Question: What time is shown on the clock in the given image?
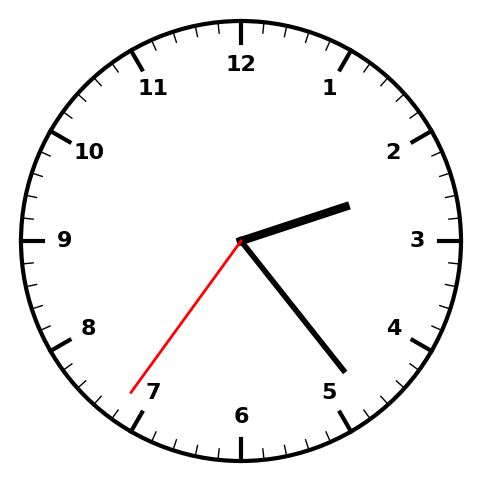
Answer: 02:23:36